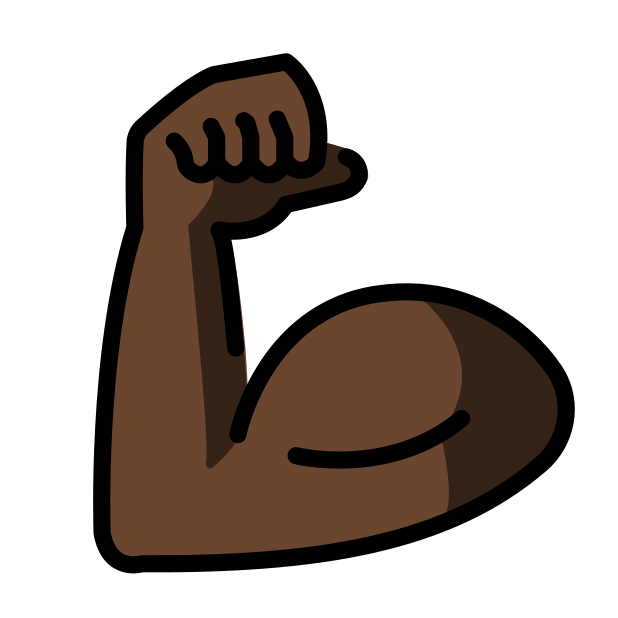
flexed biceps: dark skin tone